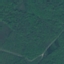
Land use / land cover: Forest